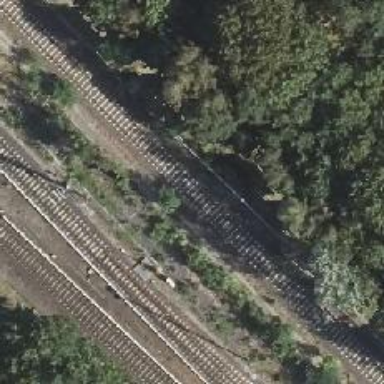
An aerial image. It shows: Railway track.